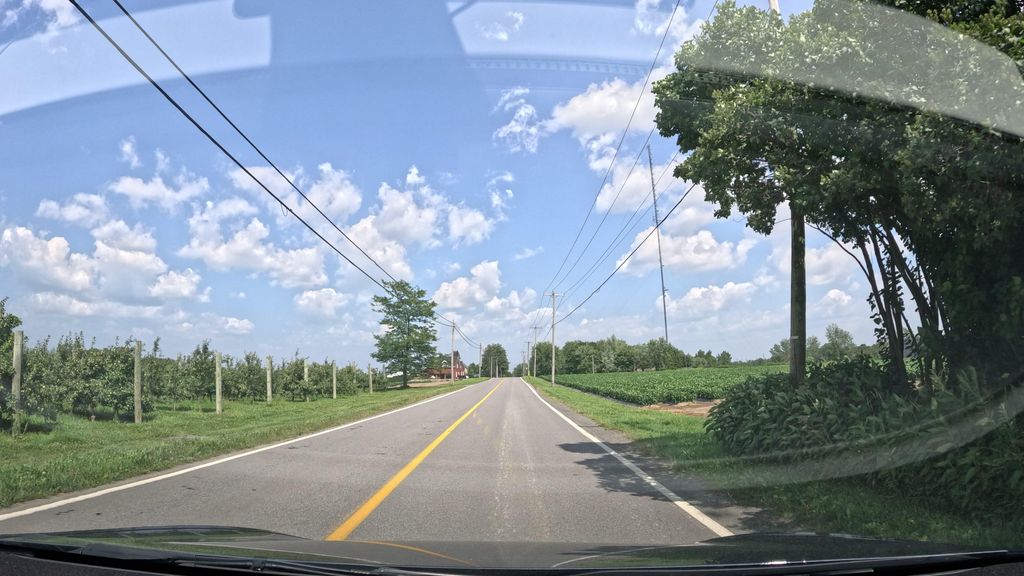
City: montreal